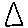
Label: triangle